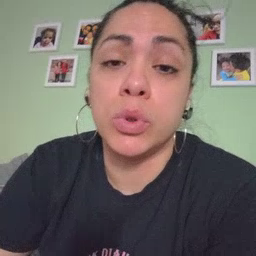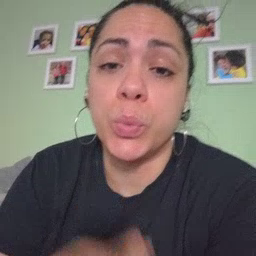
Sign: cute